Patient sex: M
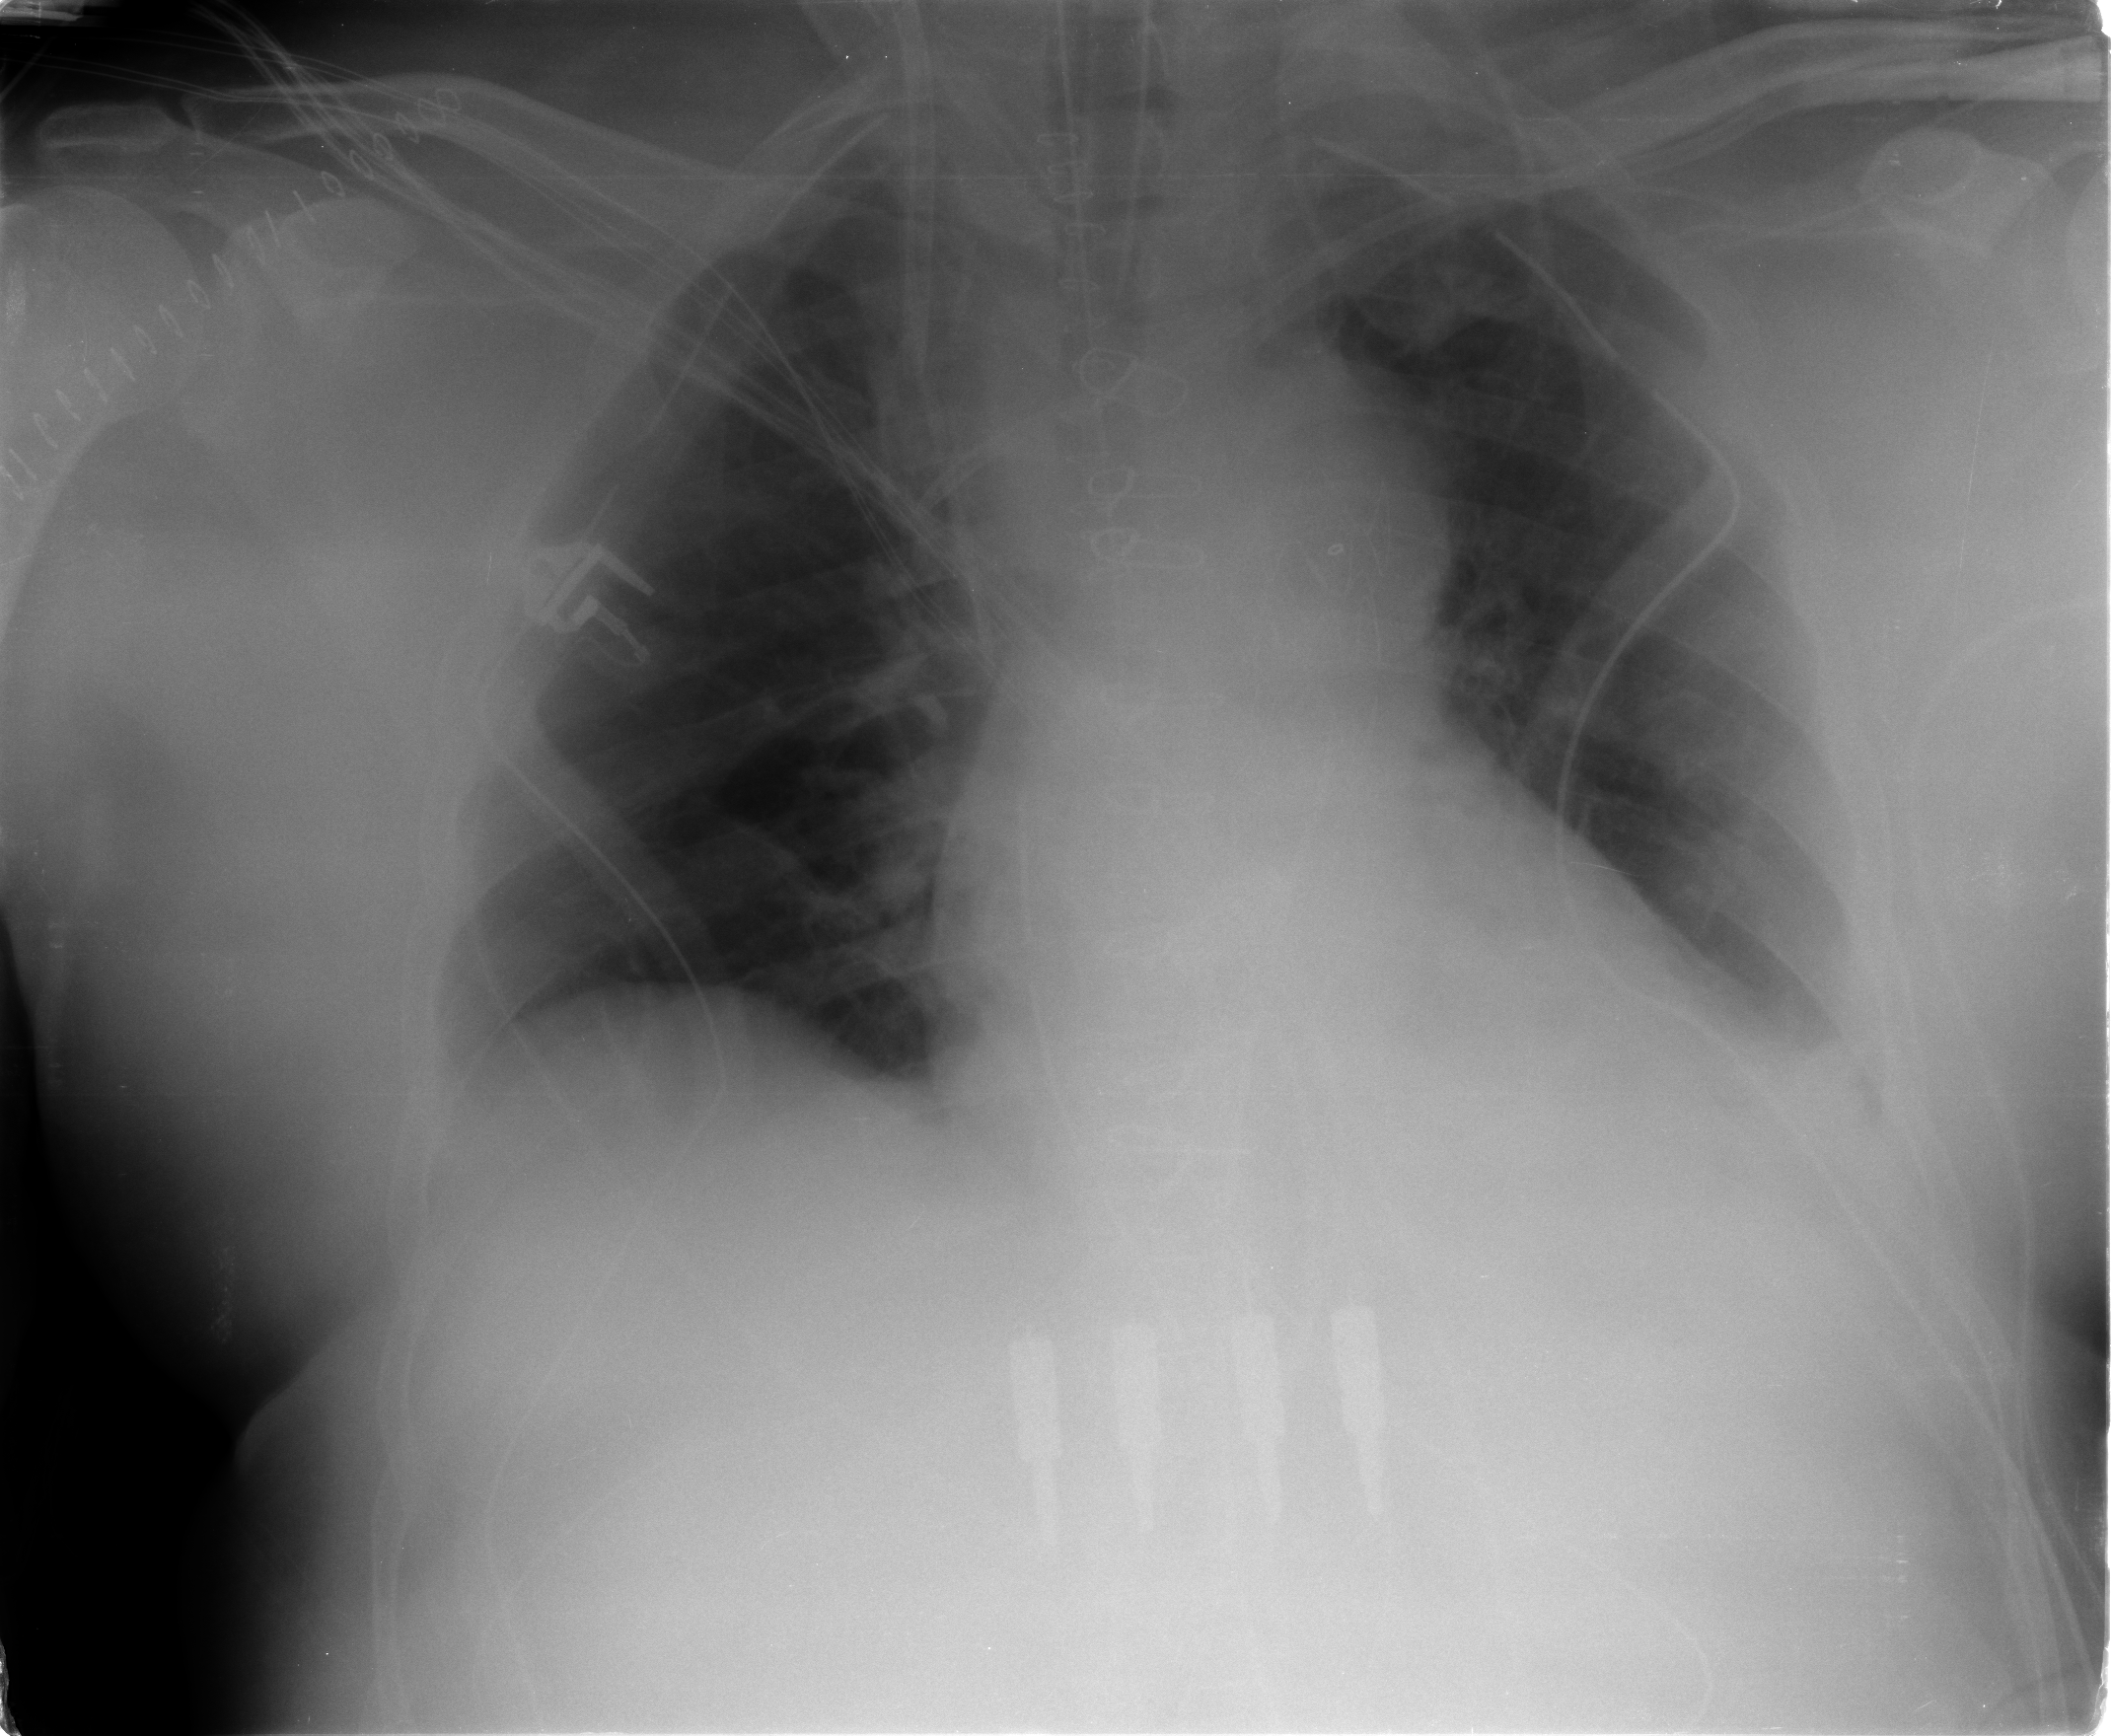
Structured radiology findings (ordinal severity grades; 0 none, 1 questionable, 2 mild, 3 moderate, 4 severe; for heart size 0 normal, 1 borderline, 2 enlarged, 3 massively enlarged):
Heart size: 2
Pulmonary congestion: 2
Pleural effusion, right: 2
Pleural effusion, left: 2
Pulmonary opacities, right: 0
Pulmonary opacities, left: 0
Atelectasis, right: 0
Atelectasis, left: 2